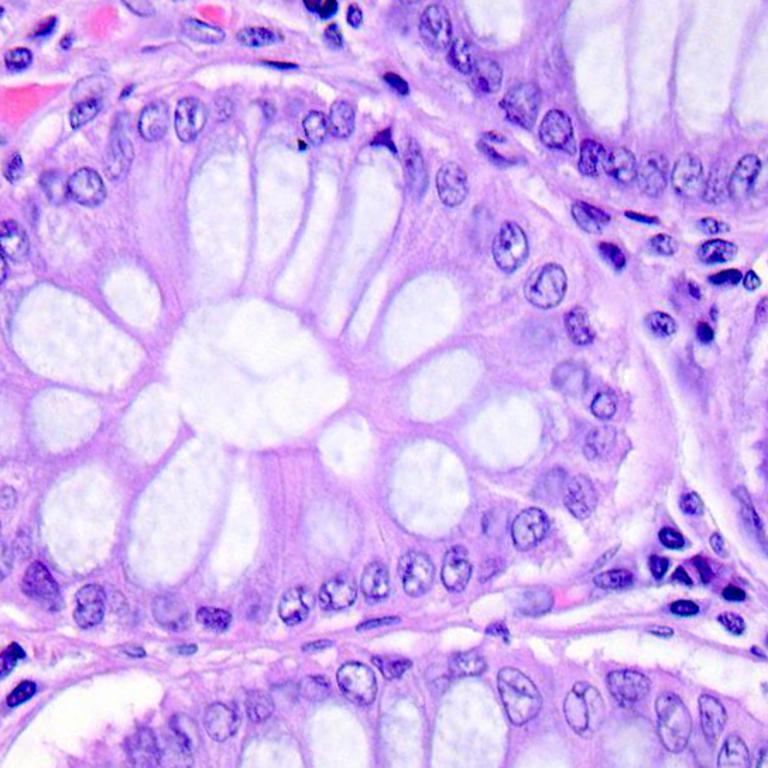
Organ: colon
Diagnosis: benign